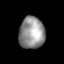
Tissue: prostate
Cell type: T cells
Senescence score: 0.3337
Nuclear area (px): 802
Mean DAPI intensity: 145.603